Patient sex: M
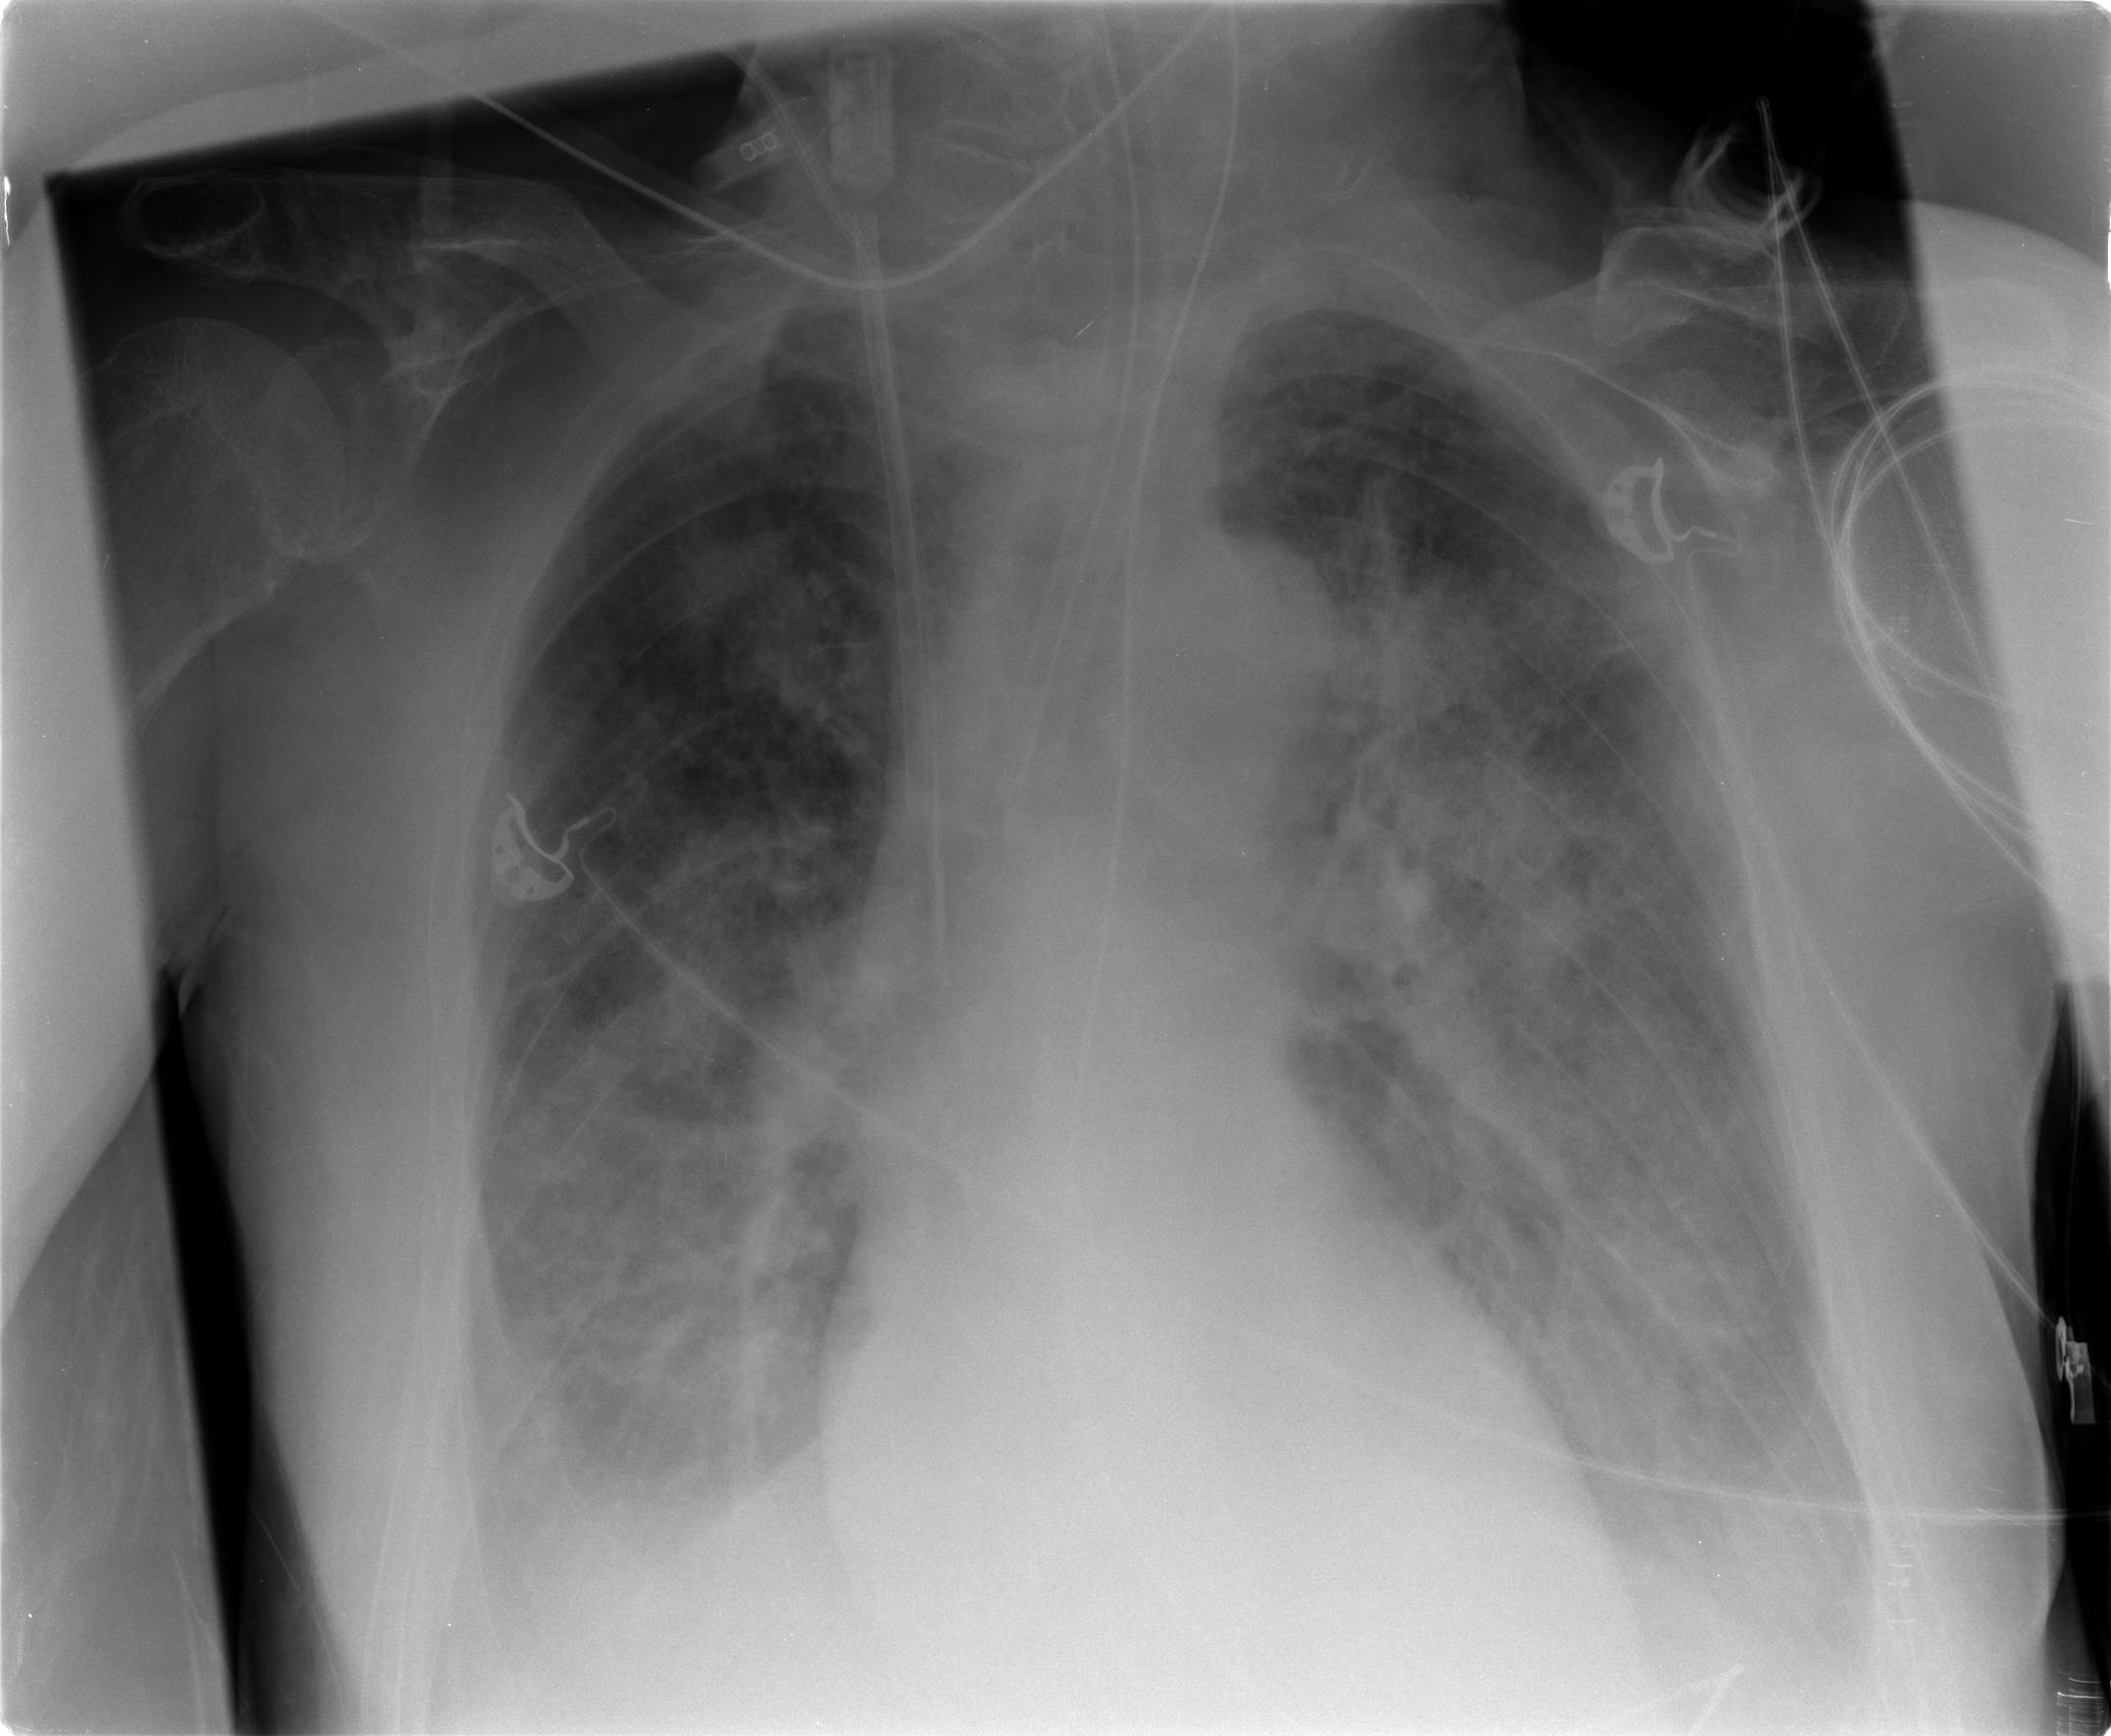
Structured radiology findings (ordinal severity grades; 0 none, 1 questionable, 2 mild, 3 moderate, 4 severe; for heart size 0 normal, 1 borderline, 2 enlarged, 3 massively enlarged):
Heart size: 0
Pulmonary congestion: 3
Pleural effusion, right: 2
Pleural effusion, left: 2
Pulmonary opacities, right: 3
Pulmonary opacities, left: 3
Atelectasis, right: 2
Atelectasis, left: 2